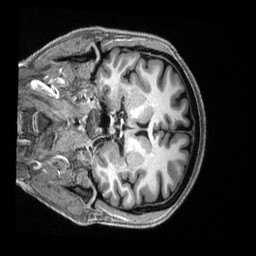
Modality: T1w
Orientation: coronal
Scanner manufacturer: siemens
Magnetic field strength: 3 T
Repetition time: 2.5 s
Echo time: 0.00231 s